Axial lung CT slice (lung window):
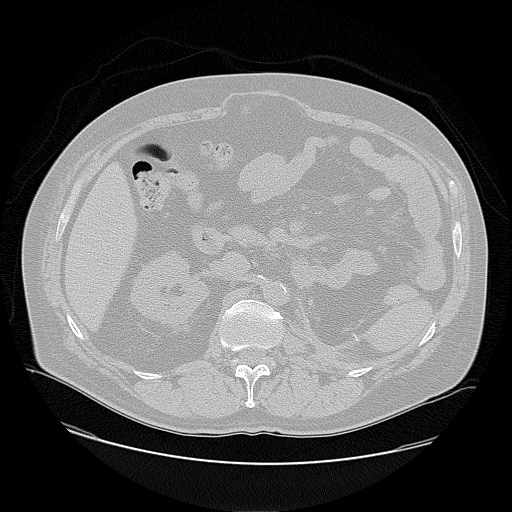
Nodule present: no